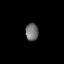
Tissue: lung
Cell type: Others
Senescence score: 0.2193
Nuclear area (px): 221
Mean DAPI intensity: 113.041